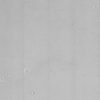
Label: not_dusty